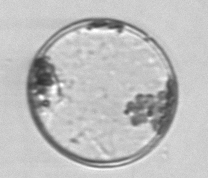
Label: Coscinodiscus